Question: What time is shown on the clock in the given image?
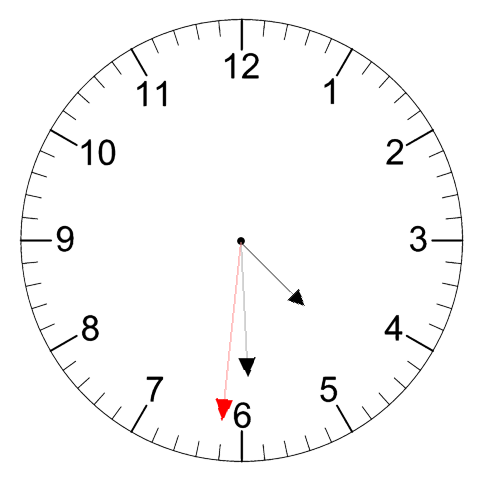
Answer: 04:29:31